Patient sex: M
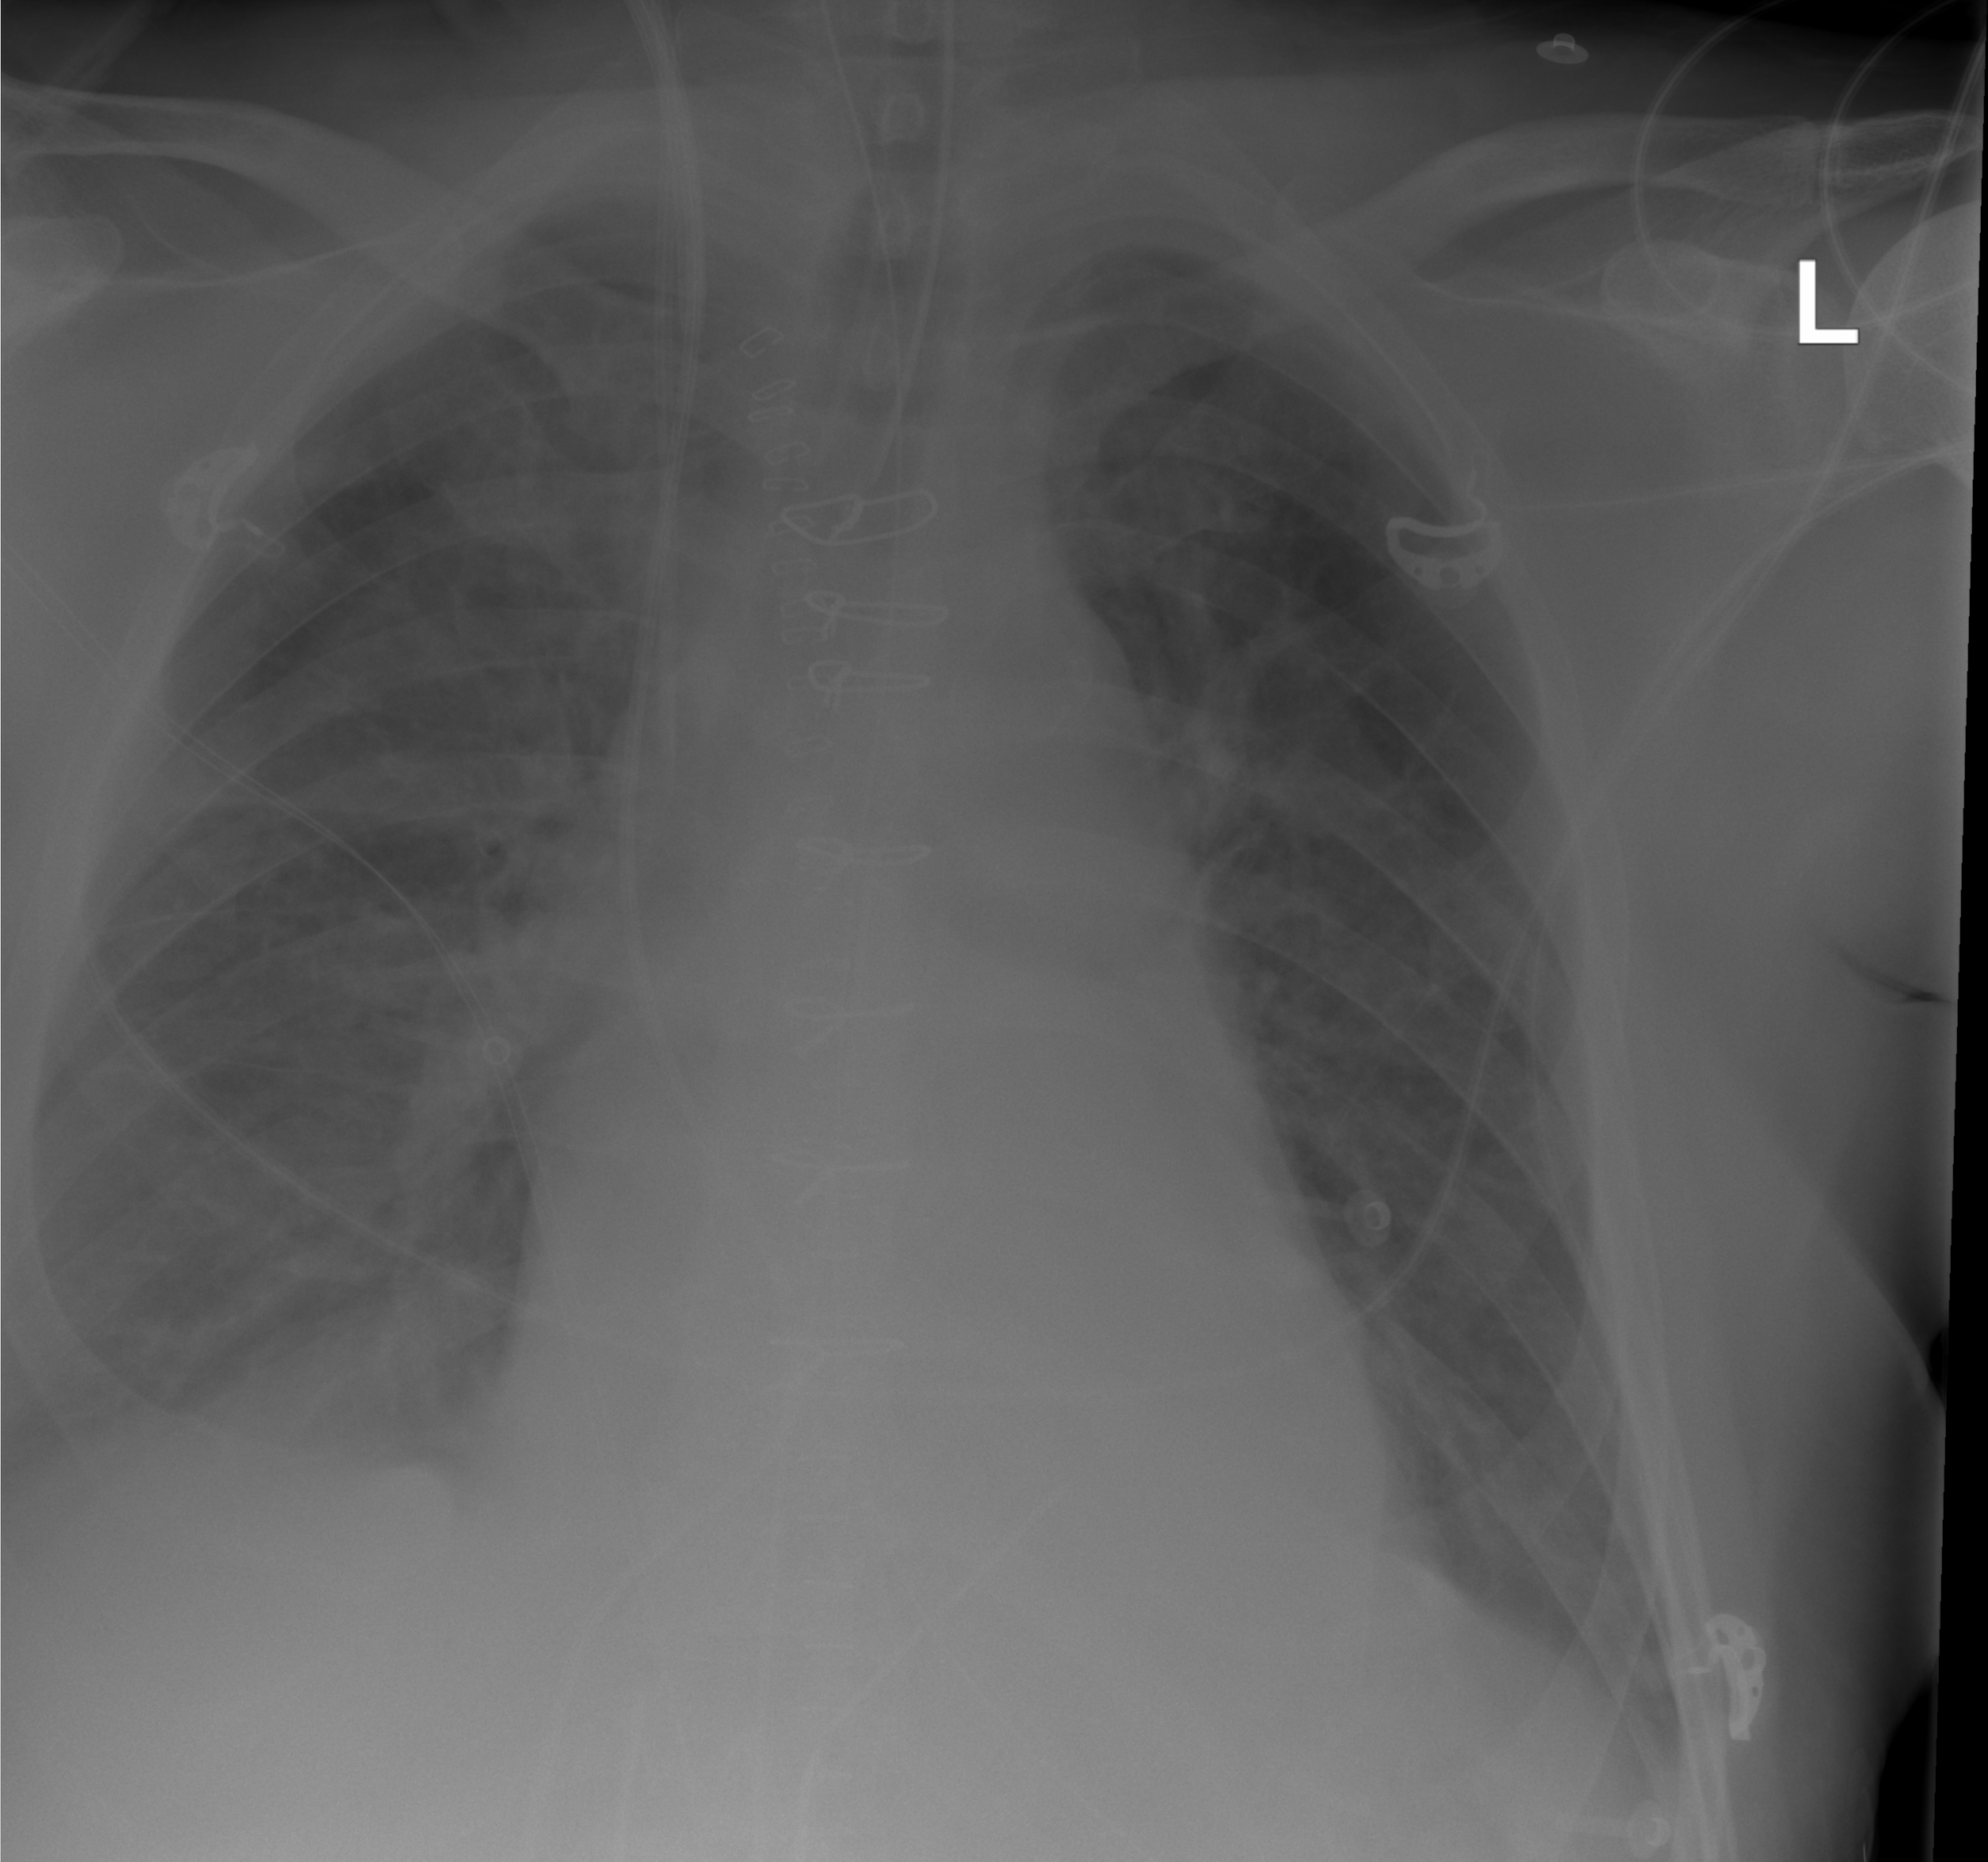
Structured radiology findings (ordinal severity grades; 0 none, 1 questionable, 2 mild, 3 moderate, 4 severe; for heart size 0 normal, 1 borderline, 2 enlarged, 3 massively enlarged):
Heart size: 0
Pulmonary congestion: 2
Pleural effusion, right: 0
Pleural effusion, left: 0
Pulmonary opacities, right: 2
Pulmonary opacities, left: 0
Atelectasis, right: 2
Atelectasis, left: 0